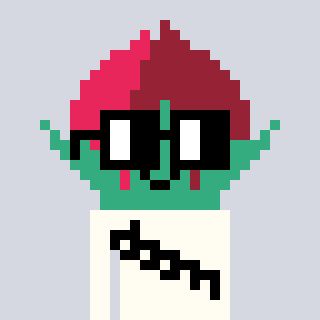
a pixel art character with square black glasses, a rosebud-shaped head and a grayscale-colored body on a cool background